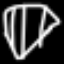
Label: diamond